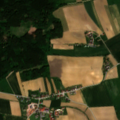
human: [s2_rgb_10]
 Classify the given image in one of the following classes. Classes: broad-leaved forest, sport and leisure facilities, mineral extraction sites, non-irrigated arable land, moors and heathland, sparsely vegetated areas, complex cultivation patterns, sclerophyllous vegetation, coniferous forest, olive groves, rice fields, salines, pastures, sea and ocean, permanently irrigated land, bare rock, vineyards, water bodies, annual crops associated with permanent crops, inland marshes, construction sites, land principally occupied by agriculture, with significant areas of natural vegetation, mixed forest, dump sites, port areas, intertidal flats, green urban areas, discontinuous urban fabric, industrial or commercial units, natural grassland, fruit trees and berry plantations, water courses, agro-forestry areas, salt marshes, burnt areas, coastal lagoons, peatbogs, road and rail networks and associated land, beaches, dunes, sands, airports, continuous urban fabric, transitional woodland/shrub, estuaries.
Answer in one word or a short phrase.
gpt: non-irrigated arable land, complex cultivation patterns, coniferous forest, mixed forest